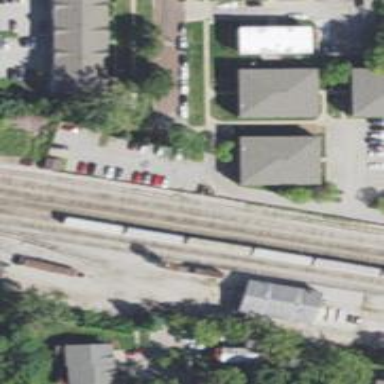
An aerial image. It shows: View of railway yard.